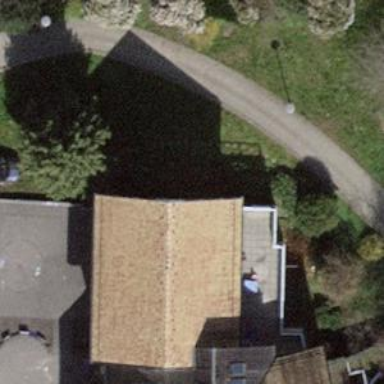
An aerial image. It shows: School building.